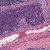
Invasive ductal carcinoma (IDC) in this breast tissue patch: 0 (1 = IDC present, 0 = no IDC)